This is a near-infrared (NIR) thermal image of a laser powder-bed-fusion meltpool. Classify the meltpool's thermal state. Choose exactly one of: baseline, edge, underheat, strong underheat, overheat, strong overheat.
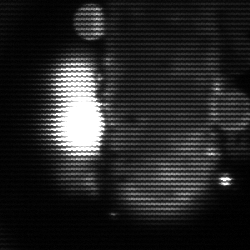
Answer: strong underheat